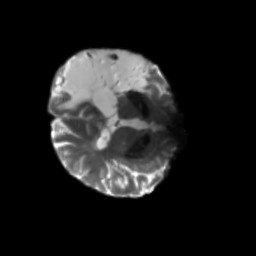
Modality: T2w
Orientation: axial
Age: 58
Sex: male
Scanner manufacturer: siemens
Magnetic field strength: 3 T
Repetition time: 5.25 s
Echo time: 0.08 s